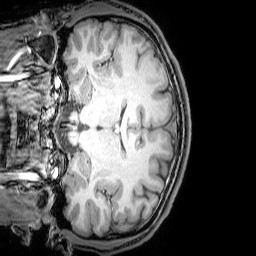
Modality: T1w
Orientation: coronal
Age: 22
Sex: male
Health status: healthy
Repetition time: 0.081 s
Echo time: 0.037 s